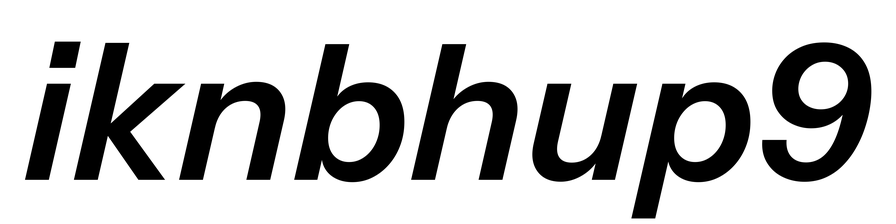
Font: InstrumentSans-Italic_SemiBold_Italic